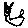
Label: cat